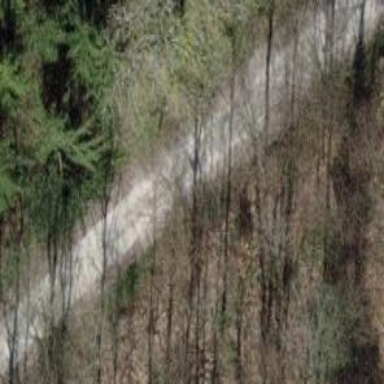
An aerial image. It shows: Gravel track with grade2 tracktype.